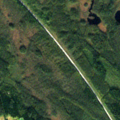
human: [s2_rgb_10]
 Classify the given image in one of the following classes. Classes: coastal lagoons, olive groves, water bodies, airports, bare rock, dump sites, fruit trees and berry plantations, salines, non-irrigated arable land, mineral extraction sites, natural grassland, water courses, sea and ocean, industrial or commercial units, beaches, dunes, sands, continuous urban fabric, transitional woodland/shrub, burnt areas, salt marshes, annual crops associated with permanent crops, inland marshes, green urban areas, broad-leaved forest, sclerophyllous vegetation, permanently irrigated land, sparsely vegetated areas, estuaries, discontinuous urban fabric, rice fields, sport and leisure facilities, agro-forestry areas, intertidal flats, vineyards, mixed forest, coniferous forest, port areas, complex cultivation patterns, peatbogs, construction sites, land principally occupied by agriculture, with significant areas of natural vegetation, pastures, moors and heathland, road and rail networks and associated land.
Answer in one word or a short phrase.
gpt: coniferous forest, mixed forest, transitional woodland/shrub